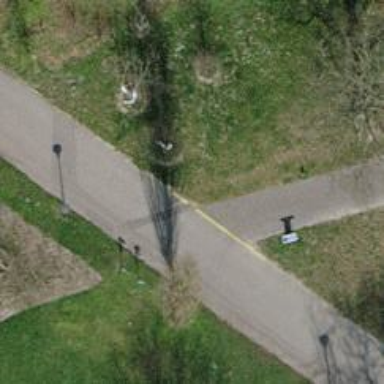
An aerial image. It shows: Pedestrian path with asphalt surface.